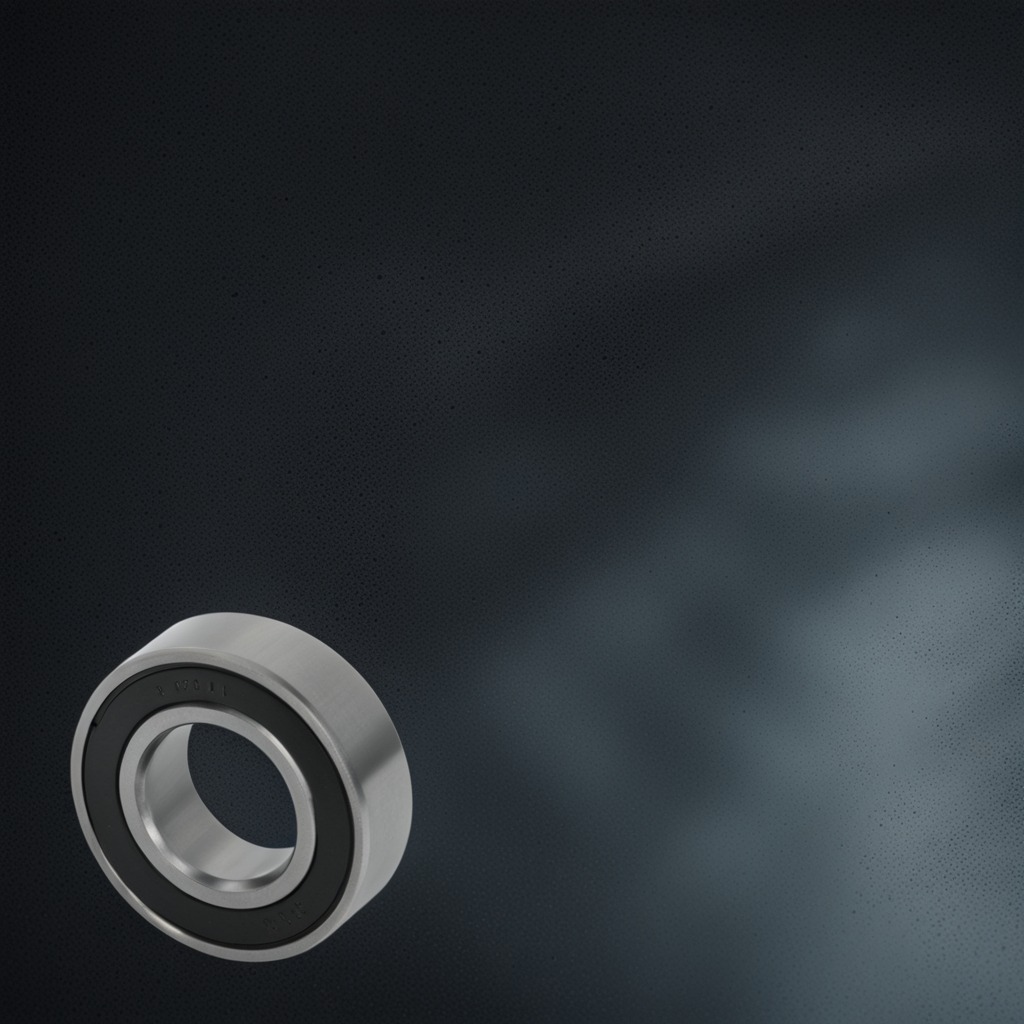
A metal ball bearing is lying on a clean granite table inside a workshop at night.